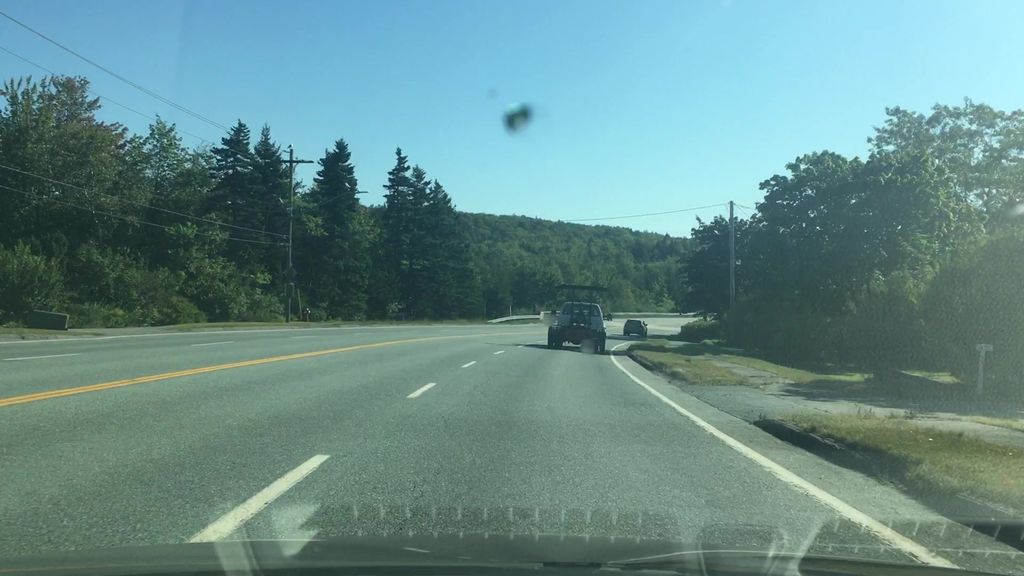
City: halifax